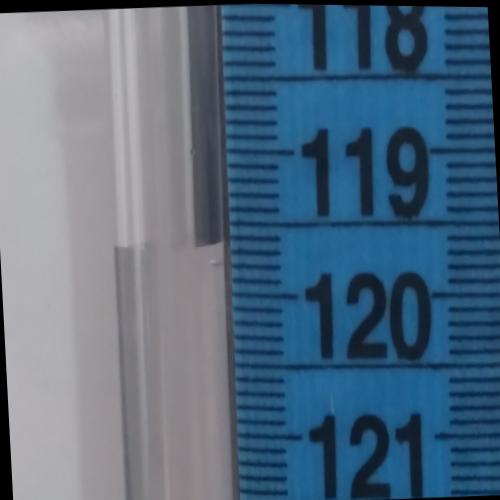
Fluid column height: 119.6 cm